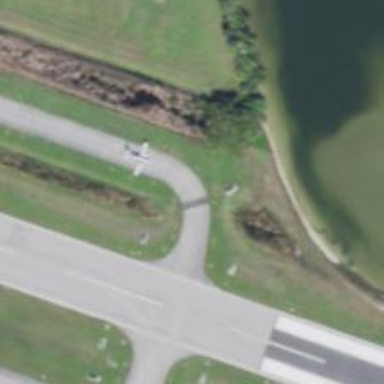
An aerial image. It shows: Image of taxiway at airport.